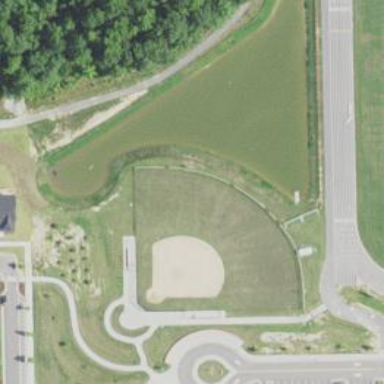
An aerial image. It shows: Baseball pitch for leisure land activities.